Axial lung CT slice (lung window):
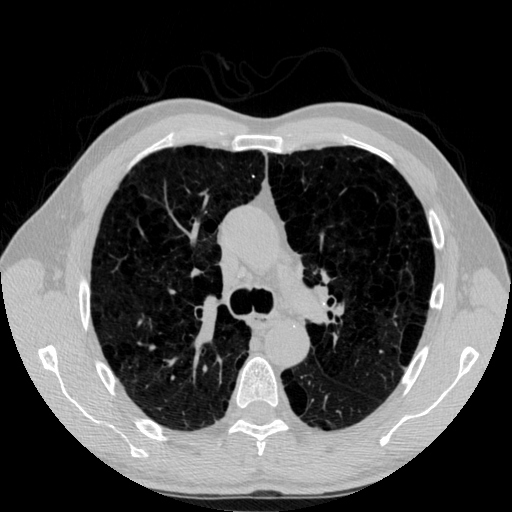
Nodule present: no